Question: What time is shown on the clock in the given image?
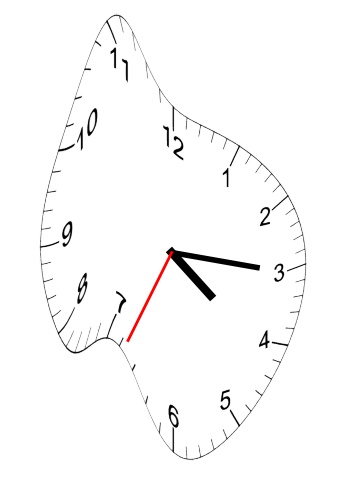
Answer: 04:15:34